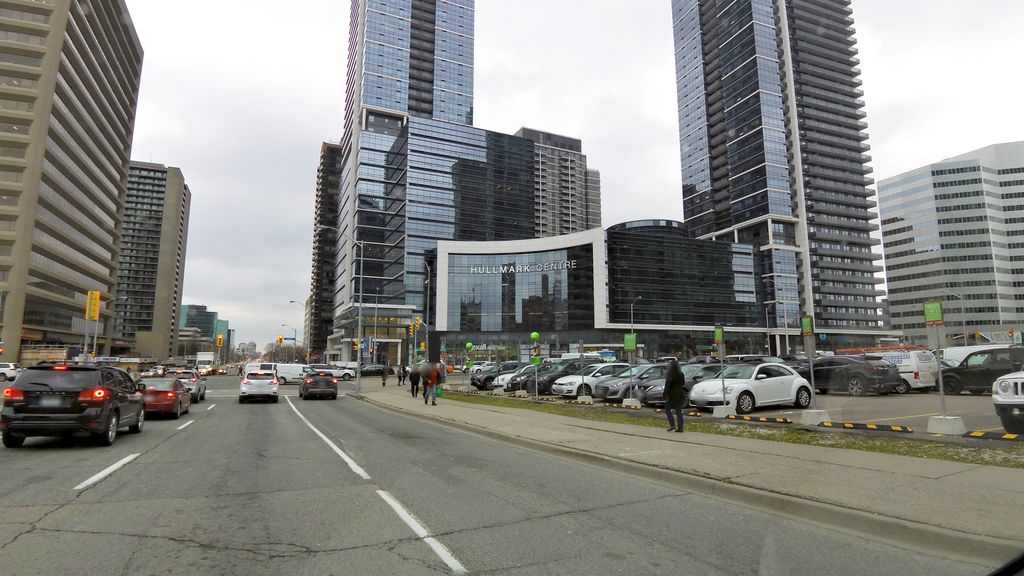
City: toronto